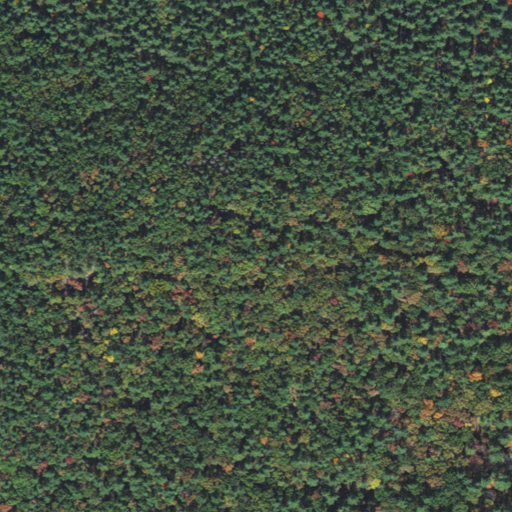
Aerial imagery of mountain in Massachusetts named Hound Meadow Hill containing mixed forest, evergreen forest, and deciduous forest